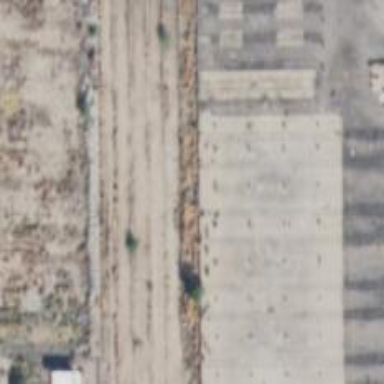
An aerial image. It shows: Abandoned railway.